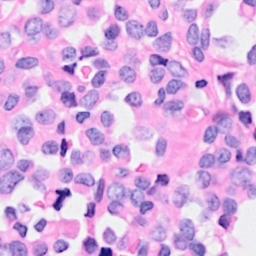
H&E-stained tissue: Breast